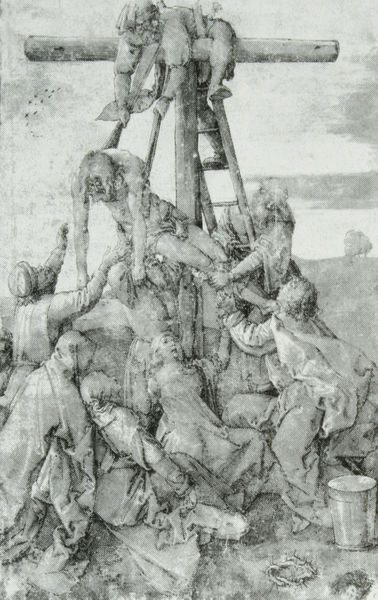
Titel: Grüne Passion - Kreuzabnahme
Künstler: Albrecht Dürer
Standort: Wien
Institution: Albertina
Schlagwörter: baum, berg, feder, gruppe, himmel, körper, mann, schatten, umhang, weiß, wolken, bäume, frauen, landschaft, menschen, mädchen, sand, frau, grau, hintergrund, holz, kreide, licht, männer, schwarz, zeichnung, schleier, tuch, malerei, bart, arme, band, blass, falten, halten, hinrichtung, johannes, leiche, stehen, tod, tot, toter, trauer, erde, hügel, vögel, boden, stoff, stoffe, tücher, gewänder, krone, beine, kübel, papier, berge, gebirge, dunst, grafik, nebel, figuren, angst, krieg, leiter, karikatur, kopftuch, detail, balken, tusche, kreuz, religion, sprossen, haufen, himmeö, seil, weinen, druck, radierung, stich, schwarzweiß, bleistift, kranz, verzweiflung, leib, christus, jesus, kreuzabnahme, kreuzigung, leichnam, leid, fangen, dornen, religiös, jünger, eimer, maria, kupferstich, magdalena, gekreuzigt, beweinung, christ, christen, gravure, jerusalem, maria magdalena, mort, abnehmen, ohnmacht, christentum, dornenkrone, dornenkranz, joseph, nehmen, waschung, eier, querbalken, dessin, abnahme, golgotha, verzweifelung, schwraz, gehöht, höhung, passion, dorn, galgen, judas, golgatha, durer, kreuzesabnahme, croix, cranach, berg golgatha, descente de croix, eimeer, mantegna, sprossenleiter, abhängen, krie, échelle, kübrl, gkrieg